Question: Trying to figure out somekind of logic that will let me distribute elements in a sequenced order. What size and position should be randomly generated within a given range (for example, element must be within viewport and the size of the element should be within a defined range such as minimum 10% of viewport, maximum 60%).
I'm not sure what would be the best way to approach something like this, any ideas?
I've attached a sketch below of what it look like. The layout would be different at each load.
'''
<div class="container">
<div class="post">Post 1</div>
<div class="post">Post 2</div>
<div class="post">Post 3</div>
<div class="post">Post 4</div>
<div class="post">Post 5</div>
<div class="post">Post 6</div>
<div class="post">Post 7</div>
<div class="post">Post 8</div>
<div class="post">Post 9</div>
<div class="post">Post 10</div>
<div class="post">Post 11</div>
<div class="post">Post 12</div>
<div class="post">Post 13</div>
<div class="post">Post 14</div>
<div class="post">Post 15</div>
</div>
'''

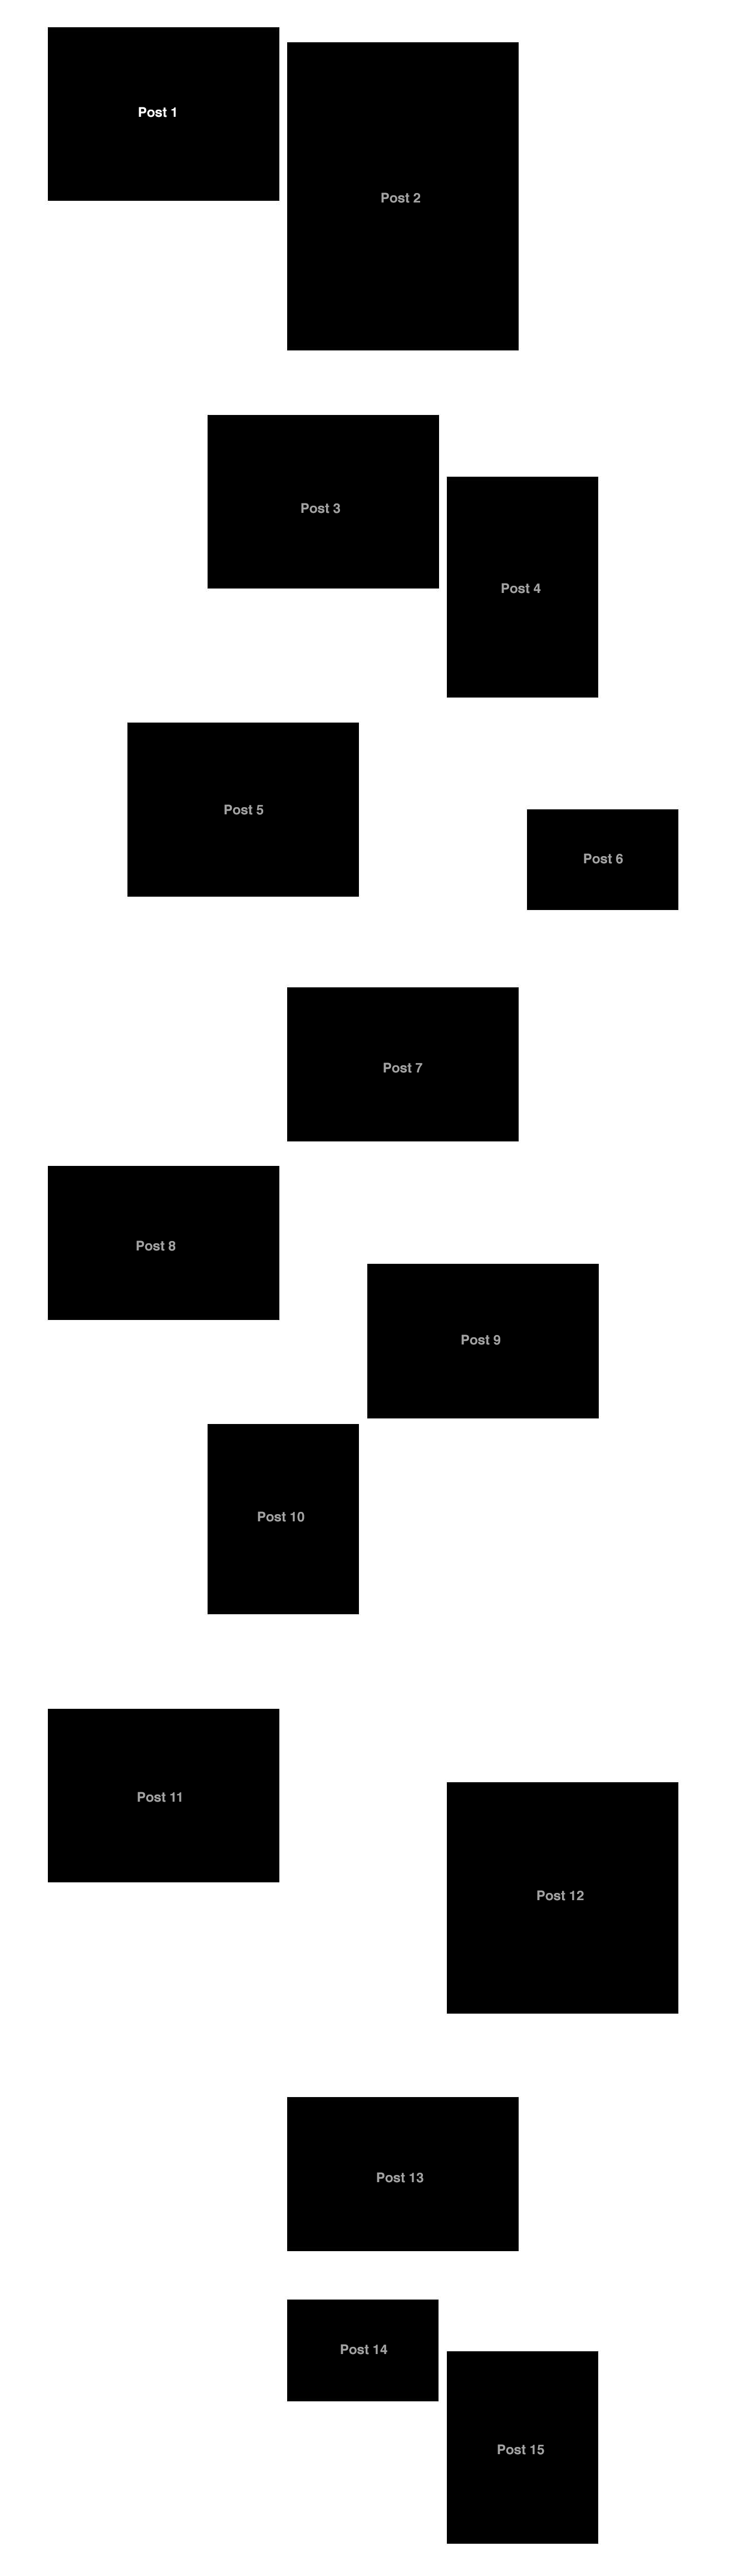
Answer: Thanks, this was fun to code. I set some defaults in CSS and then did the logic in JS. Note that the buffer() function is nonlinear; we want most of the buffers to be close to zero and very few of them to be on the larger side, so we use powers of <URL>.
I assume the elements are already chronologically ordered. If not, that shouldn't be hard to do, just sort posts[] and insert them in order using 'appendChild()' on the container.
'''
var defaultMax = Math.exp(6) / 12; // e6 / 12 = 33.5em
// random buffer to give for spacing.
// growth is inverse exponential, so larger is less likely
function buffer(min=0.1, max=defaultMax, mult=1) {
return Math.min(max, Math.max(min,
min / 2 + Math.exp(Math.random() * 6) * Math.random() * mult / 12
))+"em";
}
function randomize() {
var posts = document.getElementsByClassName("posts");
for (var p = 0; p < posts.length; p++) {
// random buffered margins, ordered: top right bottom left.
// top is at least 0.1em, right and bottom are at least 0.25em.
// top and bottom are cut in half to limit lost vertical space.
posts[p].style.margin = buffer(0.1, defaultMax, 0.5) + " "
+ buffer(0.25) + " "
+ buffer(0.25, defaultMax, 0.5) + " "
+ buffer();
// random width and height (with sane minimum size: 8em x 5em)
posts[p].style.width = buffer(8);
posts[p].style.height = buffer(5);
}
}
'''
'''
.posts { float:left; background:#000; color:#fff;
padding:0.2em; text-align:center; }
.container { width:50em; max-width:100%; }
'''
'''
<body onload="randomize()">
<div class="container">
<div class="posts">Post 1</div>
<div class="posts">Post 2</div>
<div class="posts">Post 3</div>
<div class="posts">Post 4</div>
<div class="posts">Post 5</div>
<div class="posts">Post 6</div>
<div class="posts">Post 7</div>
<div class="posts">Post 8</div>
<div class="posts">Post 9</div>
<div class="posts">Post 10</div>
<div class="posts">Post 11</div>
<div class="posts">Post 12</div>
<div class="posts">Post 13</div>
<div class="posts">Post 14</div>
<div class="posts">Post 15</div>
</div>
</body>
'''